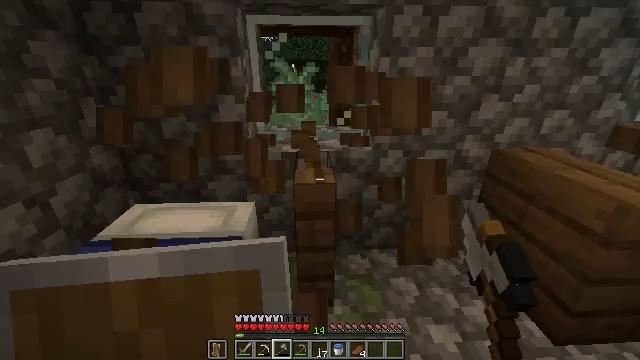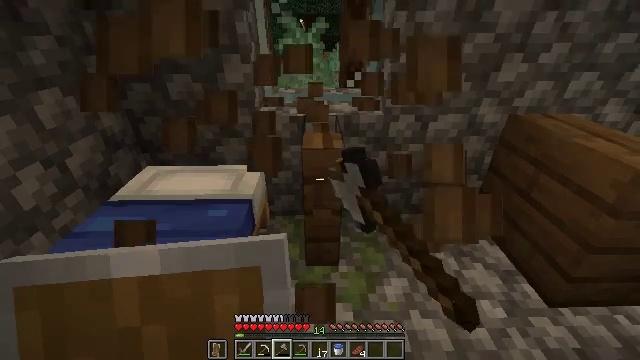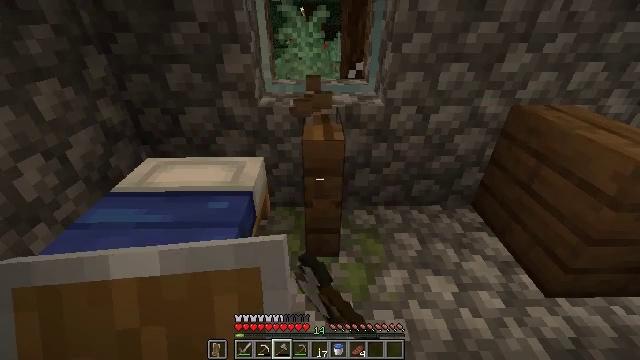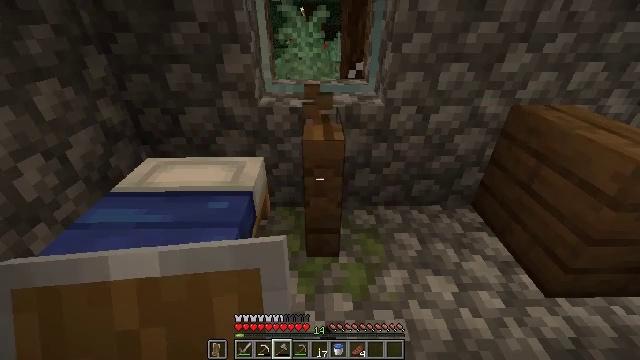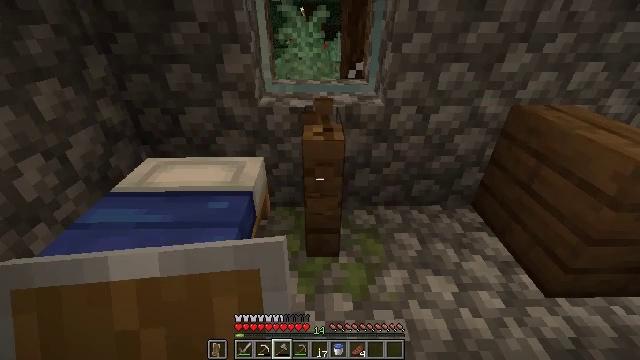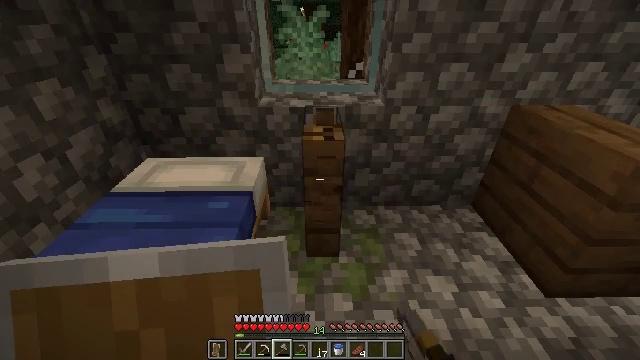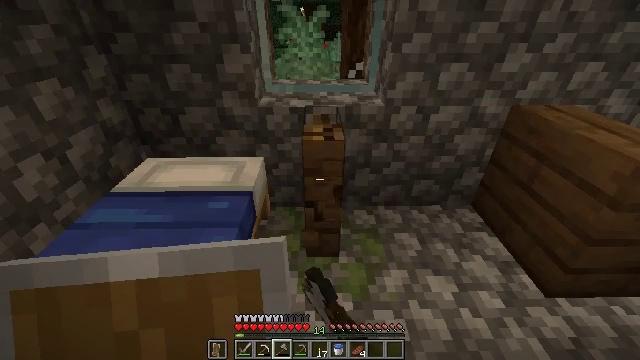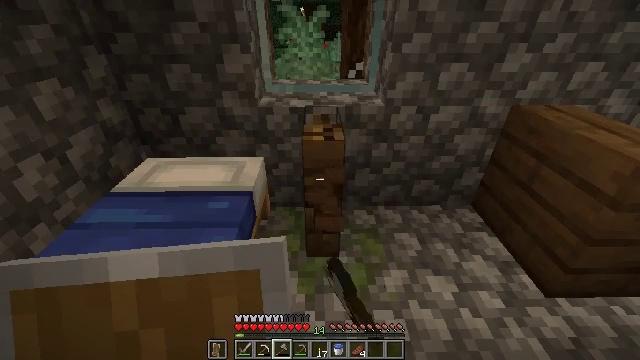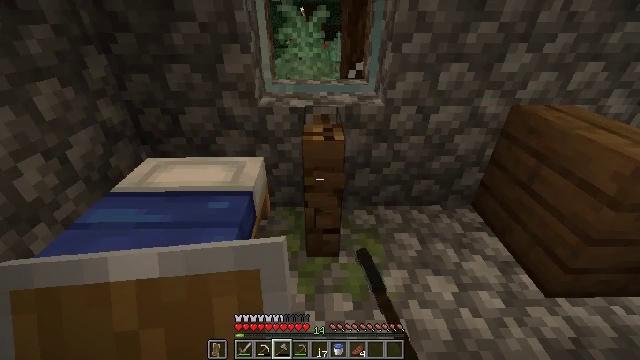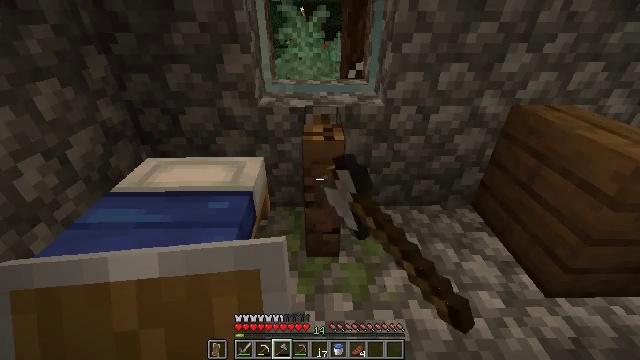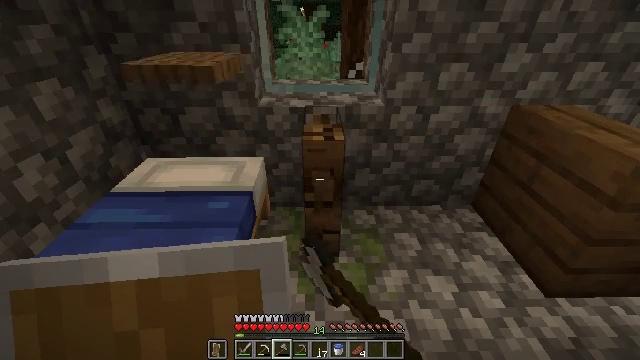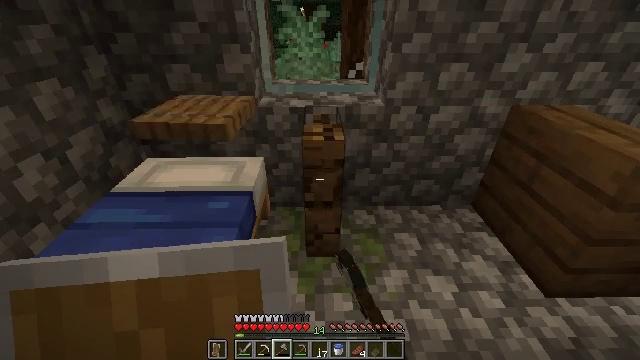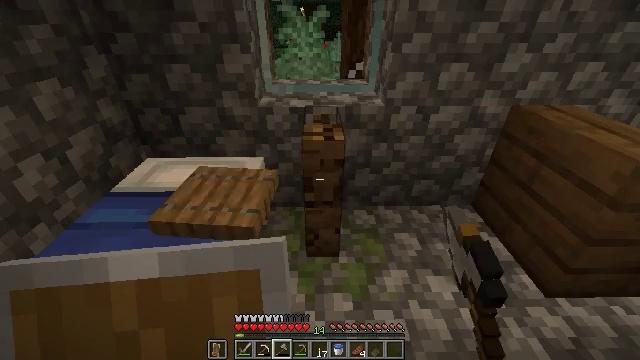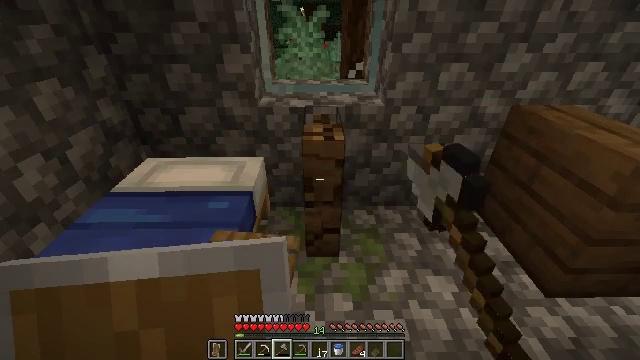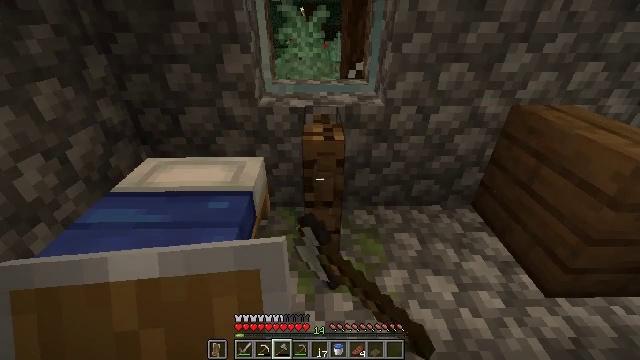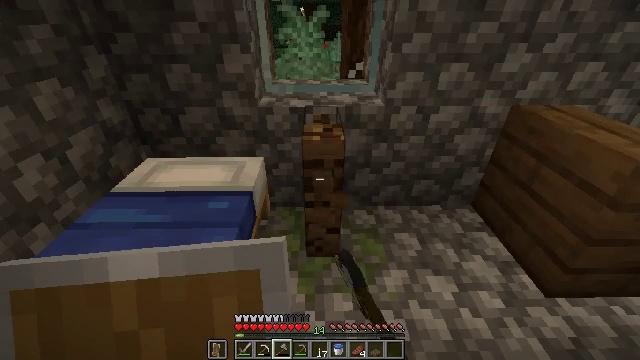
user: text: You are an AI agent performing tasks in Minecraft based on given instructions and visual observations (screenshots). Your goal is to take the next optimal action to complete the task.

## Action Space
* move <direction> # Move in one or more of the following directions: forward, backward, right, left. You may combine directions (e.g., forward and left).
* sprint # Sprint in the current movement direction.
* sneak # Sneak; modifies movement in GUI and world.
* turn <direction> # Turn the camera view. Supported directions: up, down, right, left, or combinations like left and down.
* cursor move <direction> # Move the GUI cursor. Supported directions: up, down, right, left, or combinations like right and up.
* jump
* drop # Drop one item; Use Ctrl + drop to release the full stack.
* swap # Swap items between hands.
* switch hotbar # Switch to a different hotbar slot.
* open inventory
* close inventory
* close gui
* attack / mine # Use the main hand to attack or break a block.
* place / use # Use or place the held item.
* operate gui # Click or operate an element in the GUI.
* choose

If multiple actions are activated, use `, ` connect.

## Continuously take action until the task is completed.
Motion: motion action
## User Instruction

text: Reclaim the spruce fence for reuse.
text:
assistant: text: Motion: turn left and down, attack / mine
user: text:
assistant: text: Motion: turn down, attack / mine
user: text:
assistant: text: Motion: attack / mine
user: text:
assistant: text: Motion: attack / mine
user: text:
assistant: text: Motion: attack / mine
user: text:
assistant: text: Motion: attack / mine
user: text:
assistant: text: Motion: attack / mine
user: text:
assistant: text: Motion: attack / mine
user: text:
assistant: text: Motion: attack / mine
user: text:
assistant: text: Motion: attack / mine
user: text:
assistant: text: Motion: attack / mine
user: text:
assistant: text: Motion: attack / mine
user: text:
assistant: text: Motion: attack / mine
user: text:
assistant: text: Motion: attack / mine
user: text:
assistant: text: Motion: attack / mine
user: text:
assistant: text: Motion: attack / mine
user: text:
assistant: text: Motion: attack / mine
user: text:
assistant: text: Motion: attack / mine
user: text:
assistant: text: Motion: attack / mine
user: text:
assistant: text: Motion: attack / mine
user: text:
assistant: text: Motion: attack / mine
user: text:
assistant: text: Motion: turn right, attack / mine
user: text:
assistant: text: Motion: attack / mine